Aerial crown-view tile of a tropical tree (Barro Colorado Island, Panama), acquired 20250715:
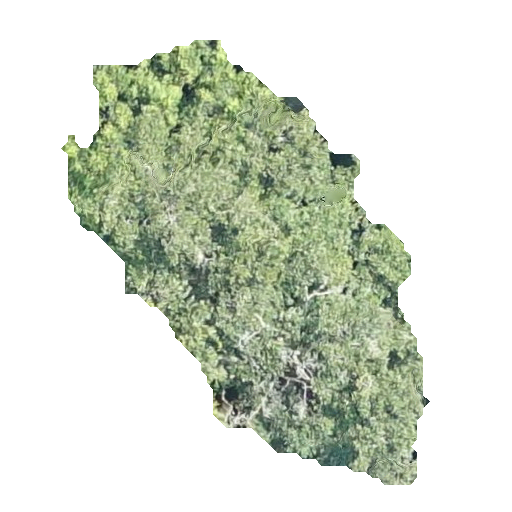
Species: Guatteria lucens
GBIF accepted scientific name: Guatteria lucens
Crown area: 140.765 m²